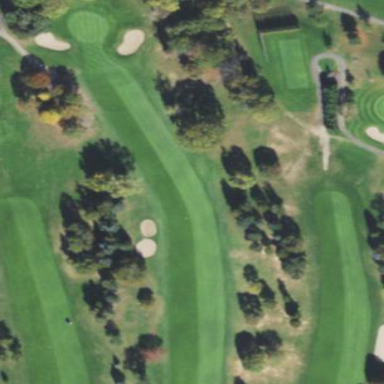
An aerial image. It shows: Golf fairway surrounded by grass.